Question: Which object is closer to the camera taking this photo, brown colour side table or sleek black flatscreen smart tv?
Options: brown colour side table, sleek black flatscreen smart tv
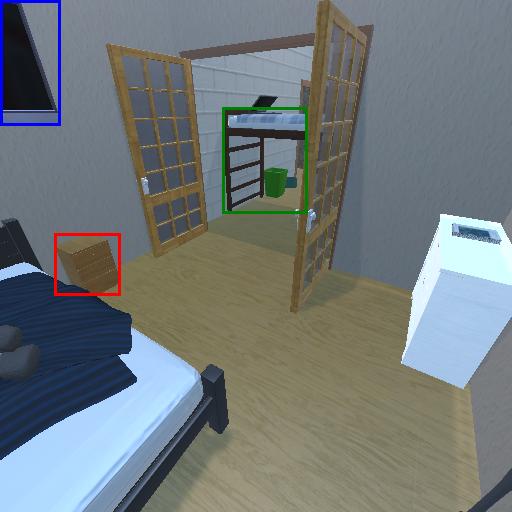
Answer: brown colour side table